Question: I am developing a website for a customer who sells antiques. All his communications are mail-based and I developed an inquiry reply template for him. Here is a static version of this page: <URL>
Basically he gets an inquiry mail from a customer in his mail, select the relevant product and copy-paste the HTML content of the template from Safari to Apple Mail. It works fine, until he needs to give information about several items as shown in the following page: <URL>
When copying a title or a link from another item, he needs to keep the field title vertically centered. On my system, Snow Leopard with Mail 4.5, I just type enter to get a new line and the text is pasted just at the right place. But on his system, Leopard with Apple Mail Version 3.6 (936) , the text gets placed at a random place, either above or below the cursor as depicted in the image linked below:

This customer uses Leopard and cannot upgrade to Snow Leopard since his Mac is not Intel-based. I've found users with similar problems but no answer so far: <URL>
Does anyone have any clue to how I could correct the problem, either by changing the template or by getting an upgrade for the mail client?
Thank you in advance!
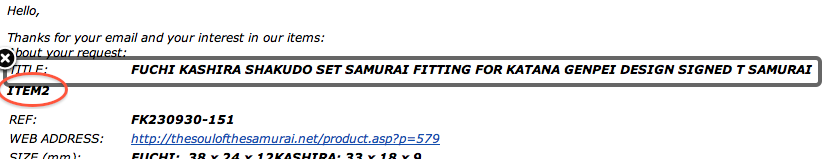
Answer: I found the solution after half a year. The problem is that the cursor was automatically going down at the end of the table cell. The solution was to add two ' ' after the end of each cell so the copy-paste stays in the same cell.